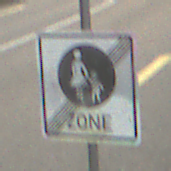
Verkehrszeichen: EndeFussgaengerzone
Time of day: SunriseSunset
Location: Outdoor (Nature)
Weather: PartlyCloudy
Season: NotSpecified
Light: Natural